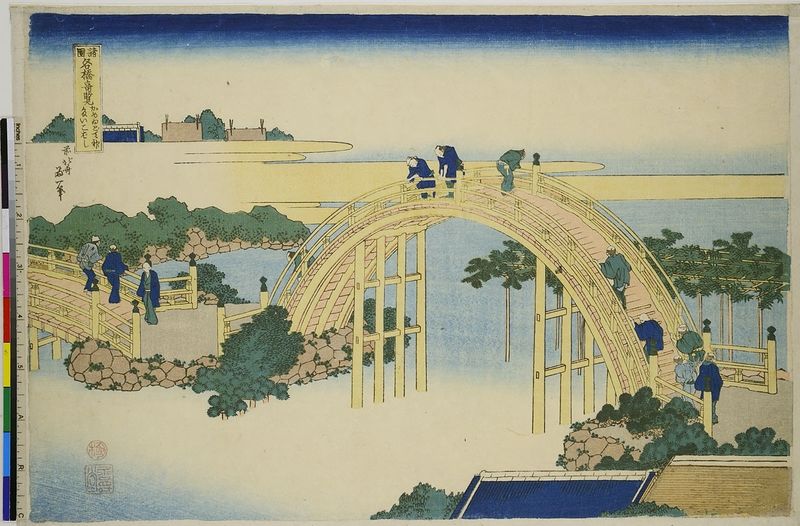
Titel: Trommelbrücke von Kameido, aus der Serie: Berühmte Brücken aus den Provinzen
Künstler: Katsushika Hokusai
Standort: Hamburg
Institution: Museum für Kunst und Gewerbe Hamburg
Schlagwörter: blau, himmel, wasser, weiß, fluss, gelb, menschen, see, teich, mensch, stein, brücke, farbig, holzschnitt, japan, bogen, farben, material, asien, druckgraphik, druckgrafik, palette, viadukt, zeit, farbholzschnitt, holzbrücke, edo, reproduktionen, hoilz, druckerzeugnisse, aquädukt, tümpel, trommelbrücke